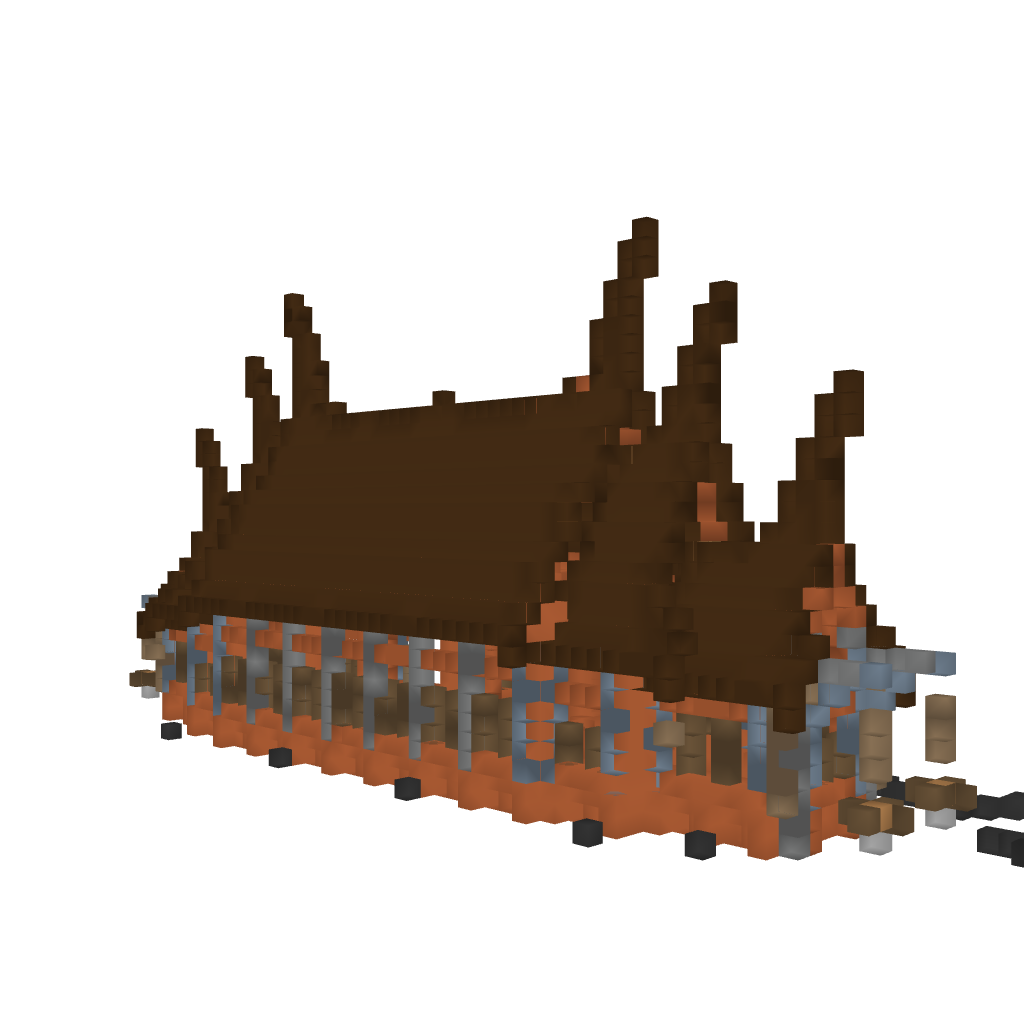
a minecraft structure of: Rumah Gadang